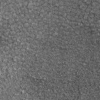
Atmospheric dust classification: not_dusty